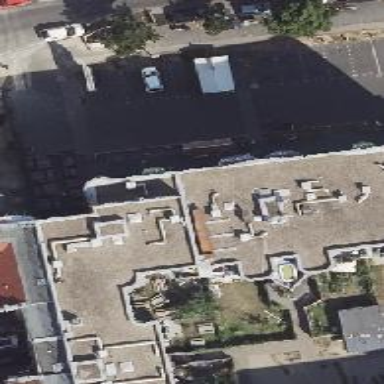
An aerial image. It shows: Part of building.